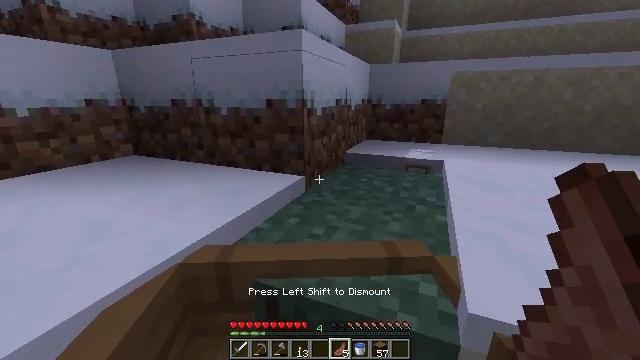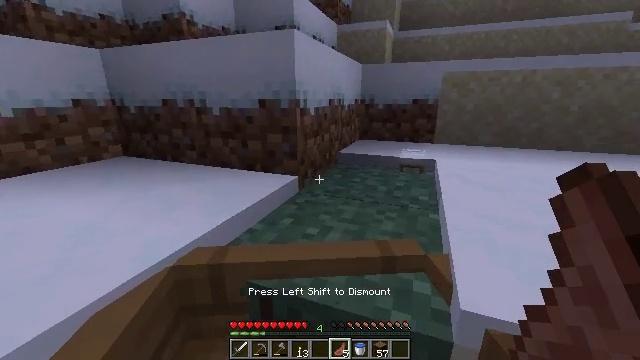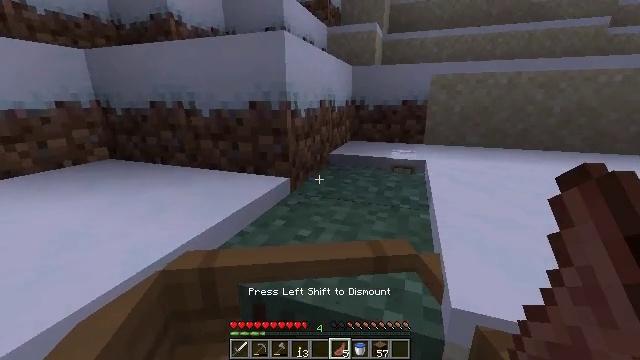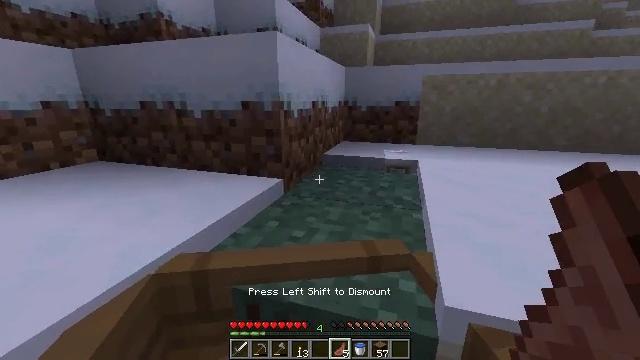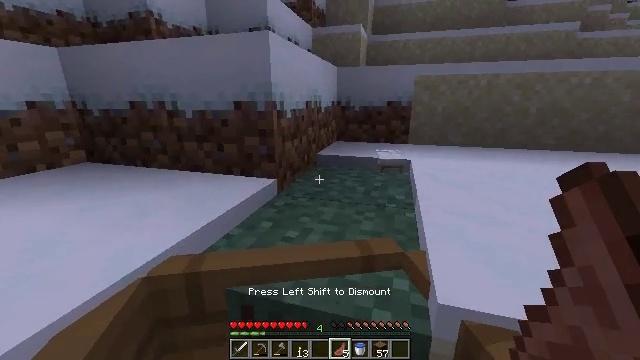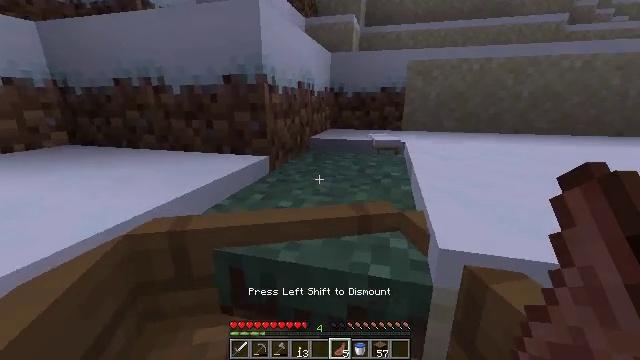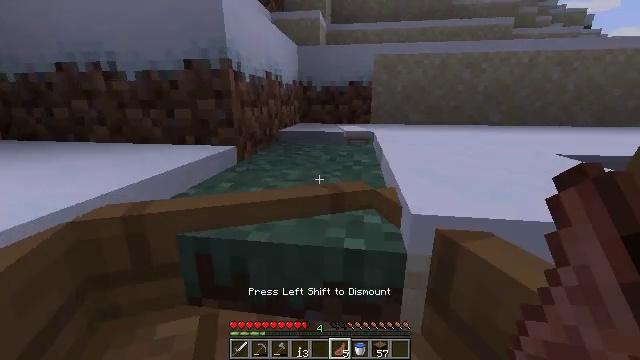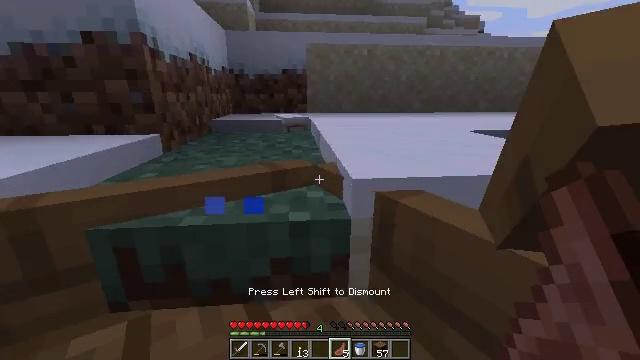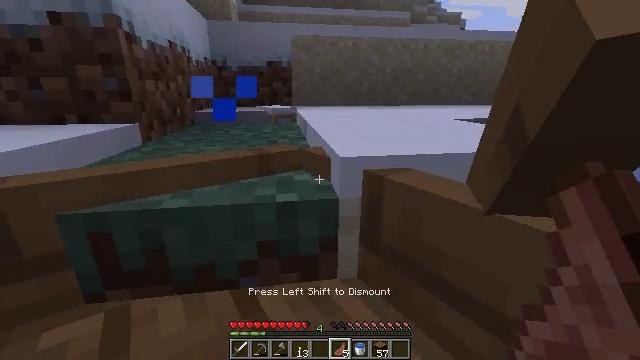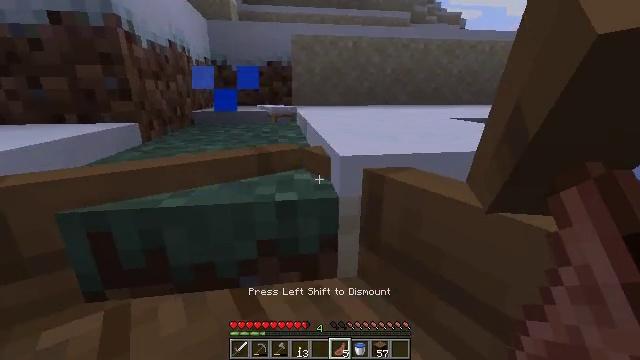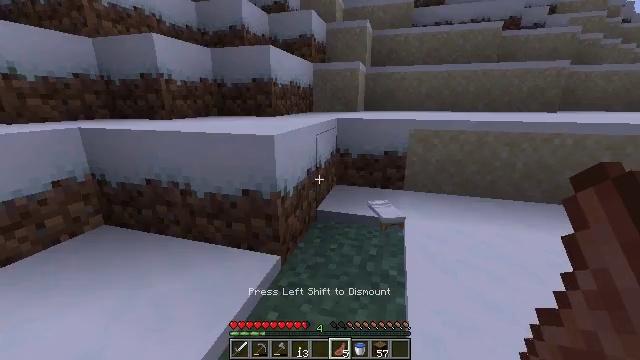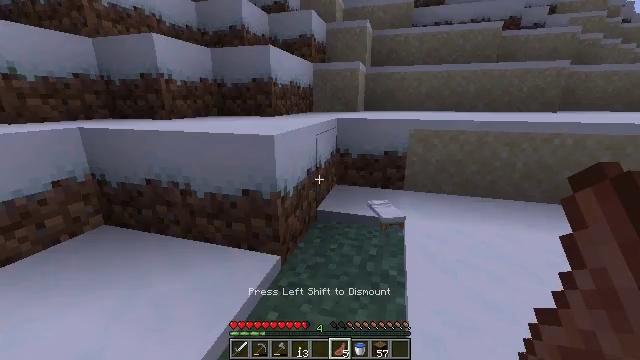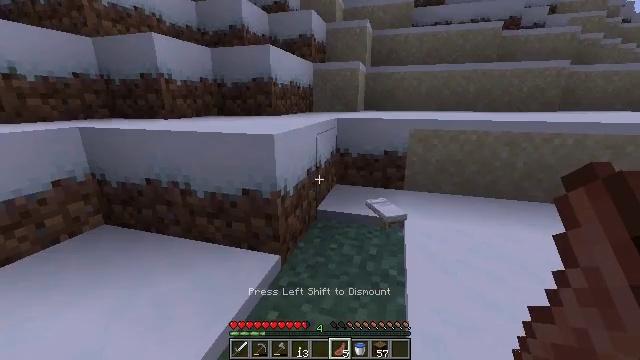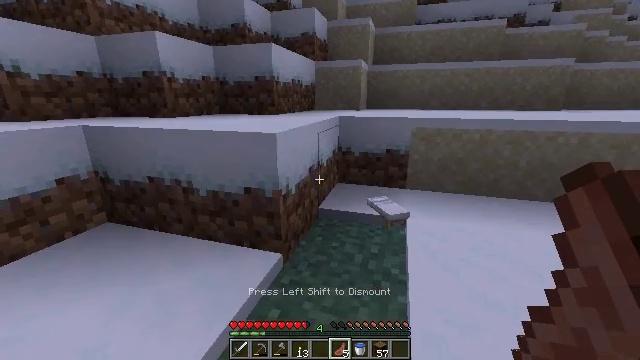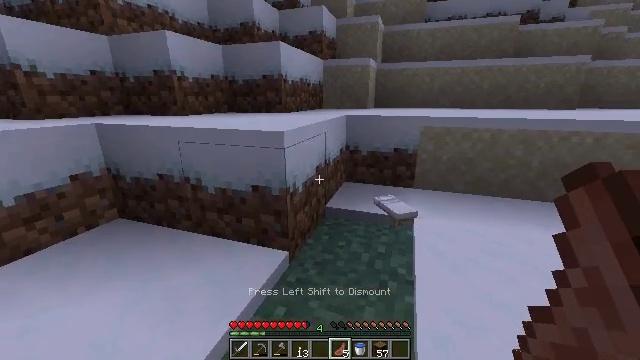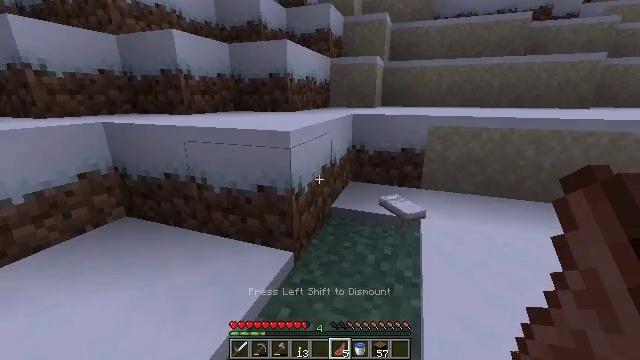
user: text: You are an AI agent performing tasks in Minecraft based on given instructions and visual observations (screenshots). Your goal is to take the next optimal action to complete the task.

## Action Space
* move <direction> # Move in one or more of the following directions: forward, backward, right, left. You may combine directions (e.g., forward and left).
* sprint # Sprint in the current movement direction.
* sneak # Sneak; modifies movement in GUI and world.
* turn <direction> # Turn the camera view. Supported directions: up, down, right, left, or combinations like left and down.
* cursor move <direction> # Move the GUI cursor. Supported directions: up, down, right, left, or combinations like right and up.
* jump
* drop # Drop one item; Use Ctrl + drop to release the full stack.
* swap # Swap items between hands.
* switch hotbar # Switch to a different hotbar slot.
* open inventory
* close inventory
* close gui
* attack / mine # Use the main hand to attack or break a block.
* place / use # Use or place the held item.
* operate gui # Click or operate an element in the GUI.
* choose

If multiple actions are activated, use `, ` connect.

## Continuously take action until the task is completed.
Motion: motion action
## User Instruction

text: Attack the ice to clear a path.
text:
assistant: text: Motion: turn right
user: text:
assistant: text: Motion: turn right
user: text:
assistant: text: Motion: turn right
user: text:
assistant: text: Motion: sneak, turn right
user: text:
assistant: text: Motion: sneak, turn right
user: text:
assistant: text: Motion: sneak, turn right
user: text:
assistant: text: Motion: sneak, turn right and down
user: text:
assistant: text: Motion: sneak, turn right
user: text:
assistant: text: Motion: sneak
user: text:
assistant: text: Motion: sneak
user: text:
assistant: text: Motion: sneak
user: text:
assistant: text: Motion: sneak
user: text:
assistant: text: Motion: sneak
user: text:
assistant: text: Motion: sneak, turn left
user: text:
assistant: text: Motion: move forward, turn left
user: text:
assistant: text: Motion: move forward
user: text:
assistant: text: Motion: move forward
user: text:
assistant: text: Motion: move forward, turn down
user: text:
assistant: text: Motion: move forward, turn right and down
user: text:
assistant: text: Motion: move forward, turn right and down
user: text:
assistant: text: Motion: move forward, turn right and down
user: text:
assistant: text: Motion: move forward, turn right and down
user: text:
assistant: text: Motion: move forward
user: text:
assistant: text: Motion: move forward, turn left and down
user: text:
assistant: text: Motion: move forward, turn down
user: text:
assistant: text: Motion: move forward, turn right and down
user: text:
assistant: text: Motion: move forward, turn right and down
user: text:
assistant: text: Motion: turn right
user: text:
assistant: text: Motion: turn right and down
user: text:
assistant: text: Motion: turn right and down